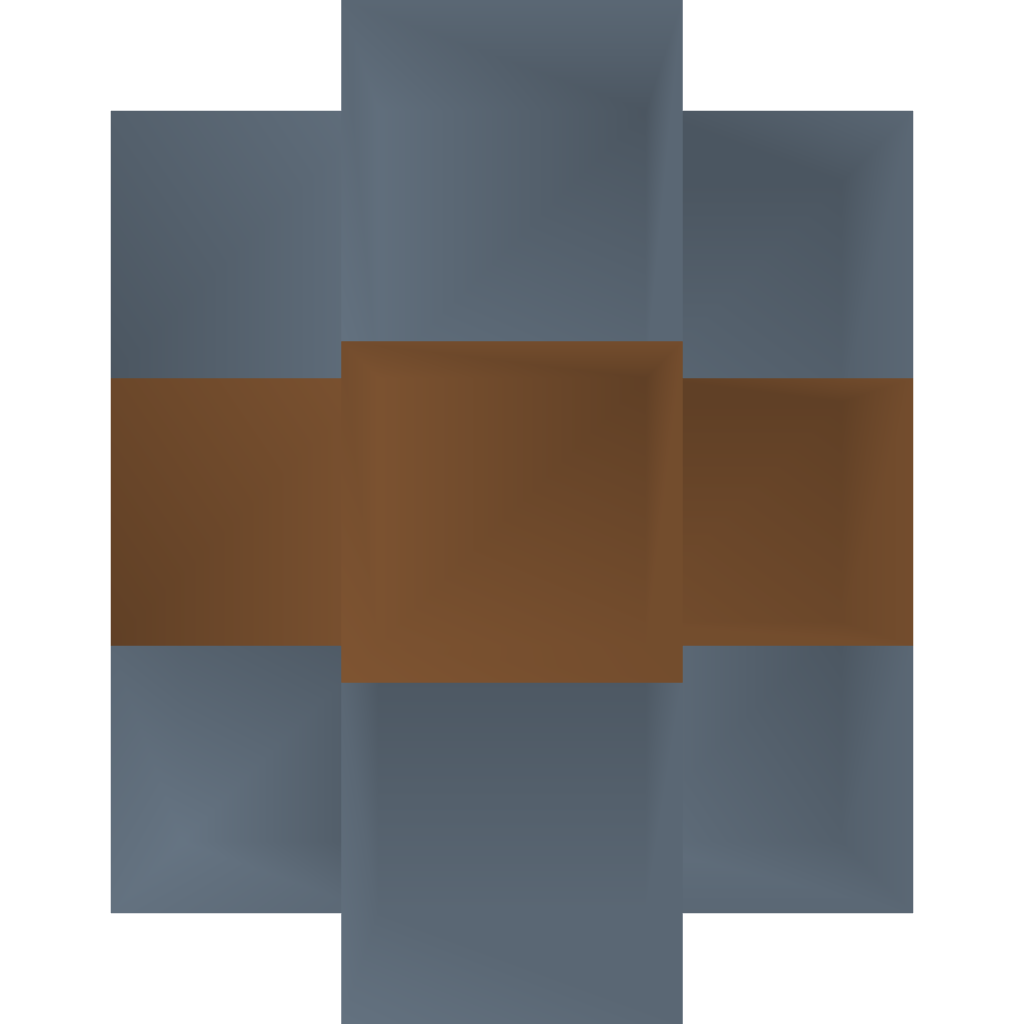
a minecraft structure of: Night Activated Light